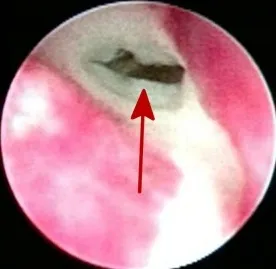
The distal end of the transected ureter.
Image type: endoscopy (other_endoscopy)